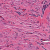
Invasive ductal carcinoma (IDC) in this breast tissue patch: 0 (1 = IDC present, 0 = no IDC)